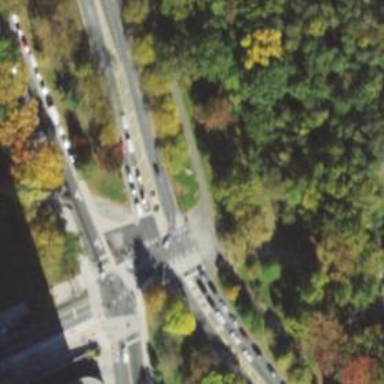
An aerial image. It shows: Marked road crossing.